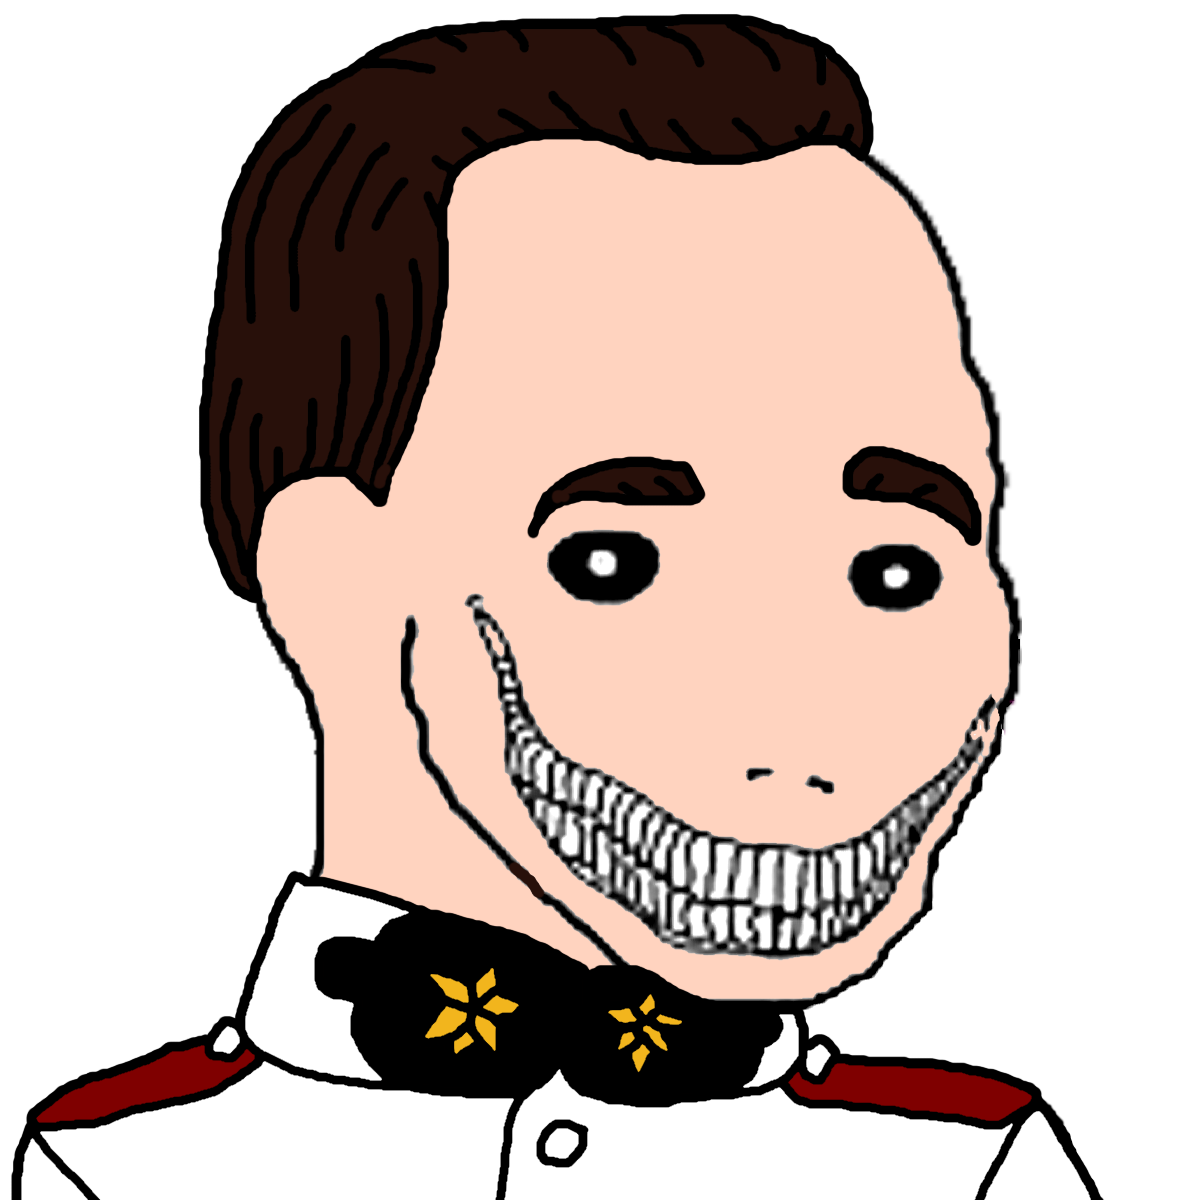
Label: 5_Oomer